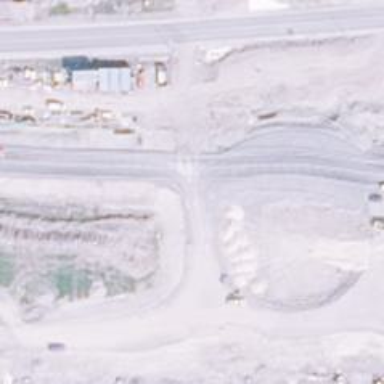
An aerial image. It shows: Primary link road with asphalt surface.